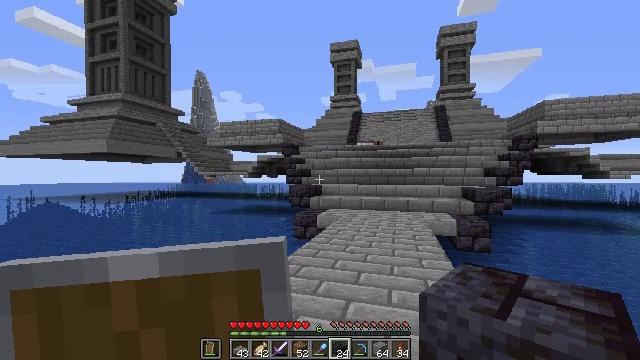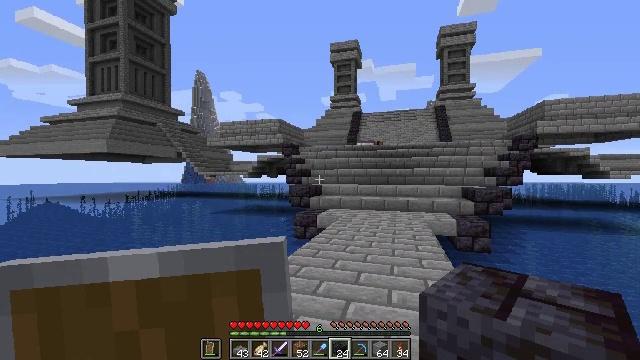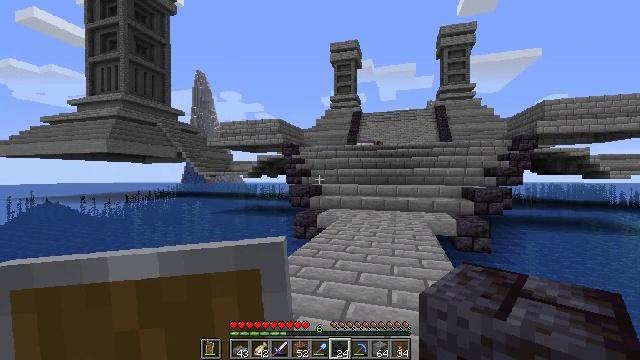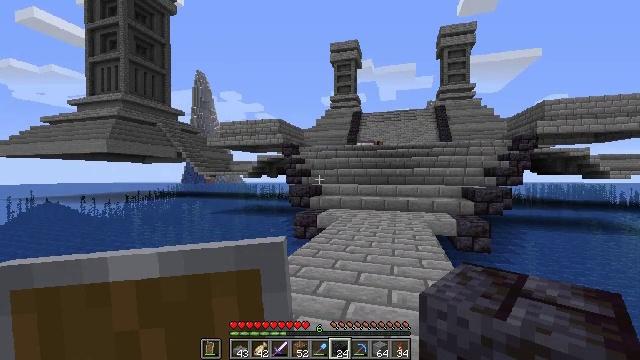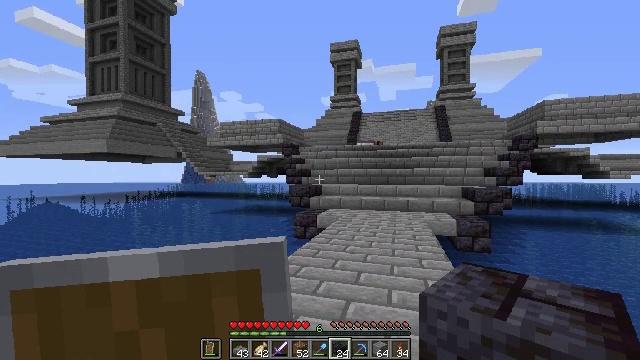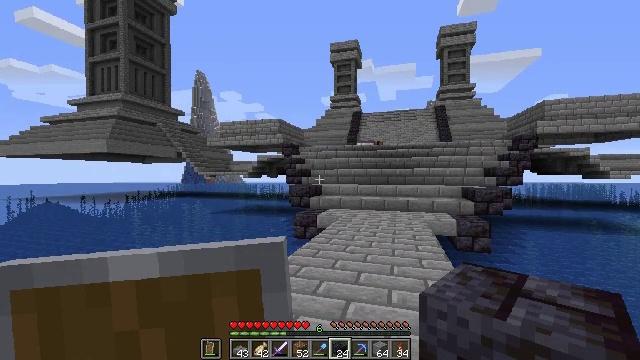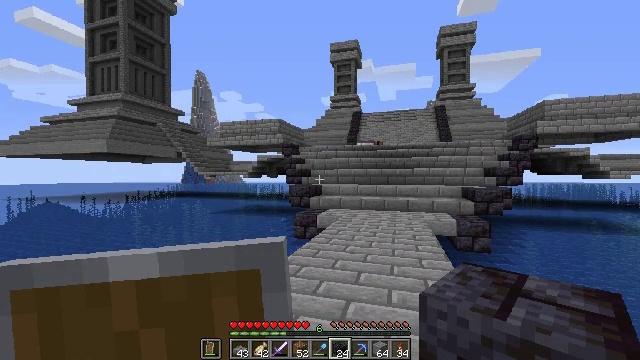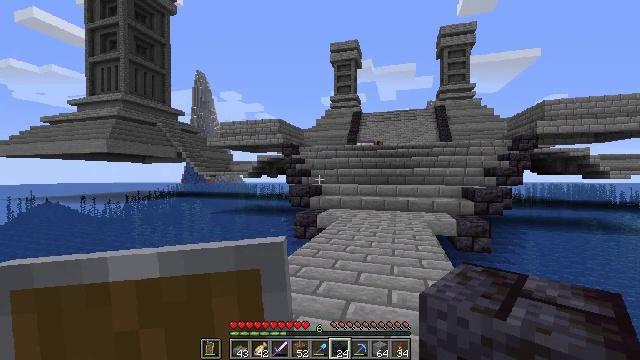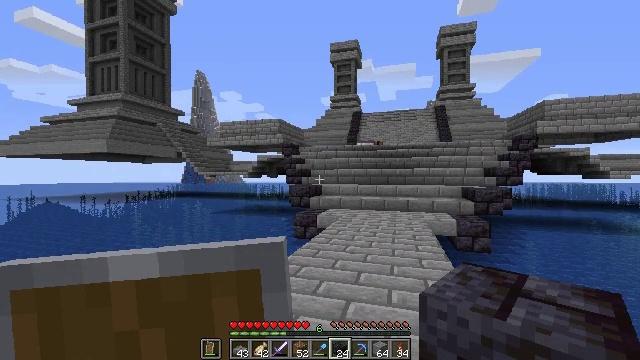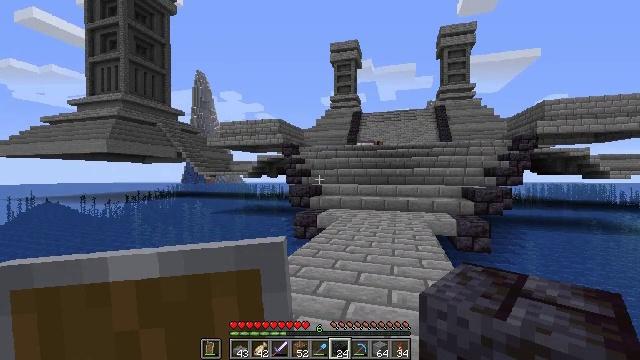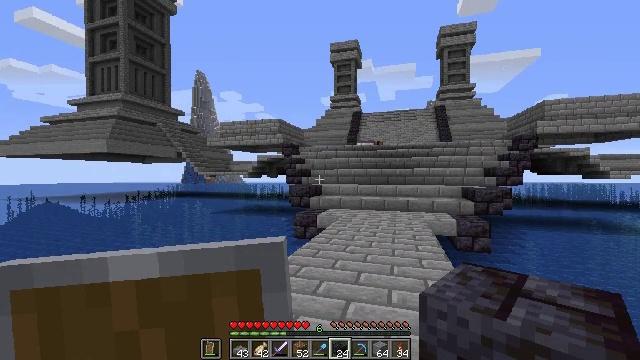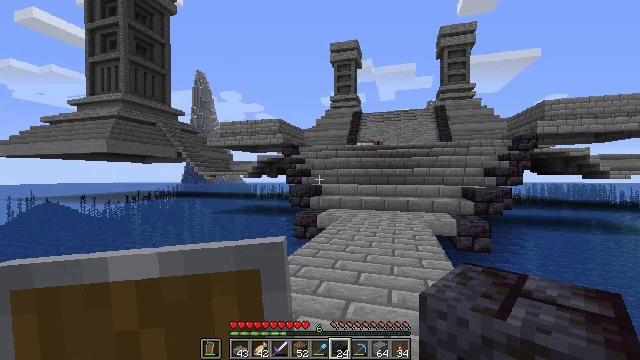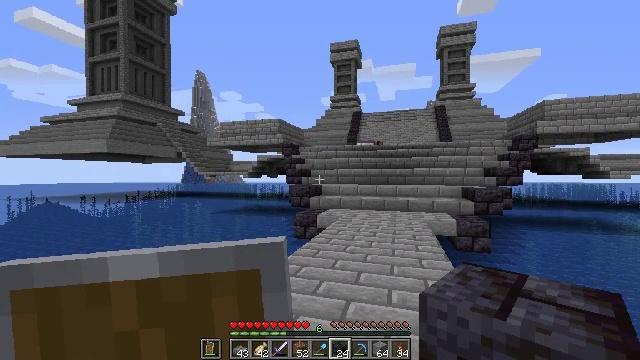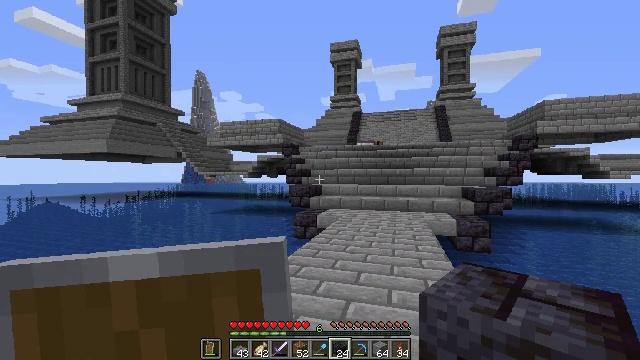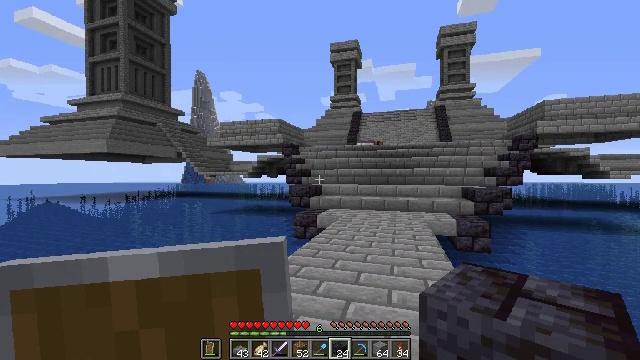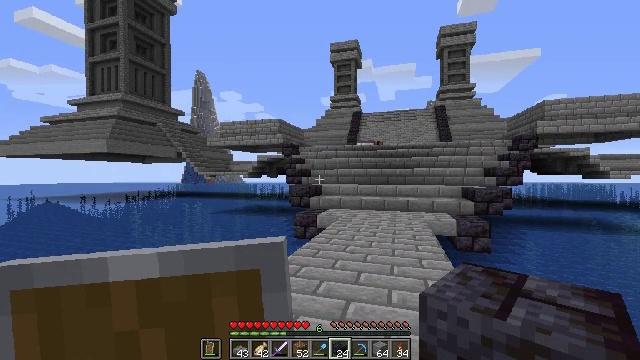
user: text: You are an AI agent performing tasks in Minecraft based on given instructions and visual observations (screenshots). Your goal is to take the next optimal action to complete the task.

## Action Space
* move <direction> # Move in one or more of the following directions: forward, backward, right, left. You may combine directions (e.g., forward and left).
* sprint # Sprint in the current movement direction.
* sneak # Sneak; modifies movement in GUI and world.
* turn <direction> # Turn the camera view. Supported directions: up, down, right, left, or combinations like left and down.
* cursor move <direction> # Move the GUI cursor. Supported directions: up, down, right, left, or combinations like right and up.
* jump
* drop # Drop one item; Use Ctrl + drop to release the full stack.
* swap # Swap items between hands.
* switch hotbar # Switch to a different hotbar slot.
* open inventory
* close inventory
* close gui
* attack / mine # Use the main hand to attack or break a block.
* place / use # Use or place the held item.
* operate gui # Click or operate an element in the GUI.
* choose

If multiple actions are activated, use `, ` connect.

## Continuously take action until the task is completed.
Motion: motion action
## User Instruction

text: Use stones to craft a stone slab at the crafting table.
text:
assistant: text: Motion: no_op
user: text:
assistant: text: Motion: no_op
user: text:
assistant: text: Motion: no_op
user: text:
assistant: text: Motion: no_op
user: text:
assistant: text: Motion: no_op
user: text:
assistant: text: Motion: no_op
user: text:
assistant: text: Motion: no_op
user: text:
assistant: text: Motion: no_op
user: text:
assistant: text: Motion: no_op
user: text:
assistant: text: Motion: no_op
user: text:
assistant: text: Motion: no_op
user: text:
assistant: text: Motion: no_op
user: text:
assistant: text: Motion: no_op
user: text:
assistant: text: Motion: no_op
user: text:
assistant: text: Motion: no_op
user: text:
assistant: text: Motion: no_op
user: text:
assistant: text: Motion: no_op
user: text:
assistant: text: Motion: no_op
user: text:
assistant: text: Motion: no_op
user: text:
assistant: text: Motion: no_op
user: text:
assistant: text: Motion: no_op
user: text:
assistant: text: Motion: no_op
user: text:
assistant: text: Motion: no_op
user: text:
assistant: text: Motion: no_op
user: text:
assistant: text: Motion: no_op
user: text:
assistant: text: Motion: no_op
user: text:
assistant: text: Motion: no_op
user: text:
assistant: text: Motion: no_op
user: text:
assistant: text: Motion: no_op
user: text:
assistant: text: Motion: no_op